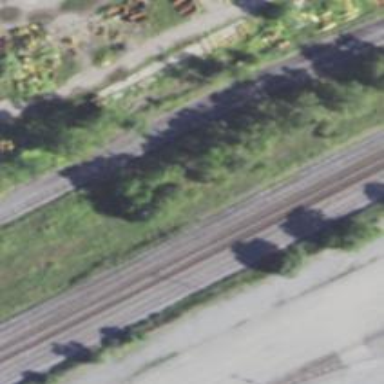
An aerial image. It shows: Railway tracks on embankment.